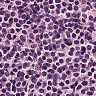
Metastatic tissue present: no